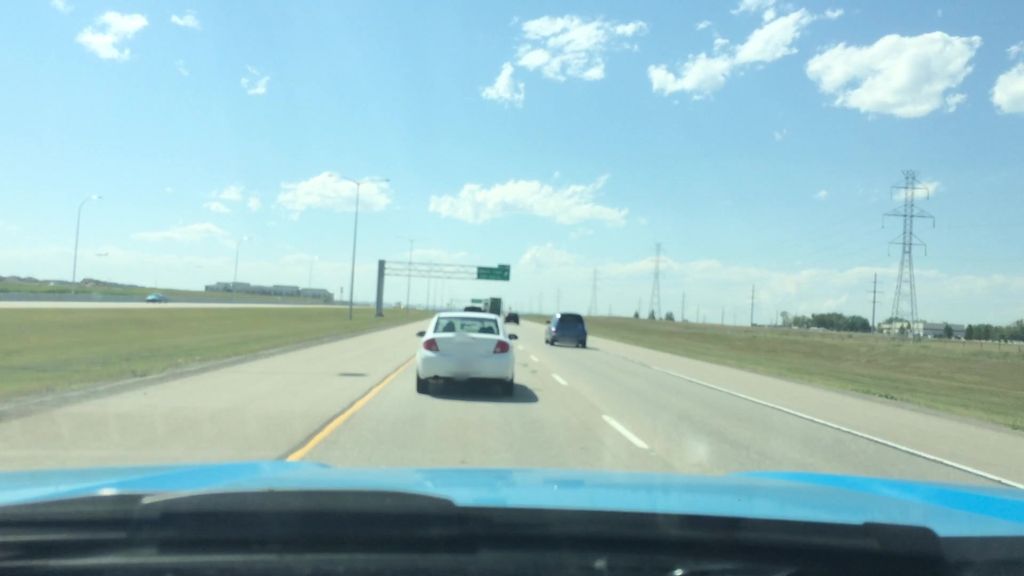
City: calgary